Question: I have both a HTML5 animation (created by swiffy) and my FLASH animation. I'm looking for a simple script that will detect HTML5 compatibility and if not compatible the FLASH animation will be used in it's place. Everything I read talks about controls, talks about it as the entire page etc. It's section in my HTML page. I posted an image of it to show how it's used in the HTML. The red box is the animation.
Thanks!

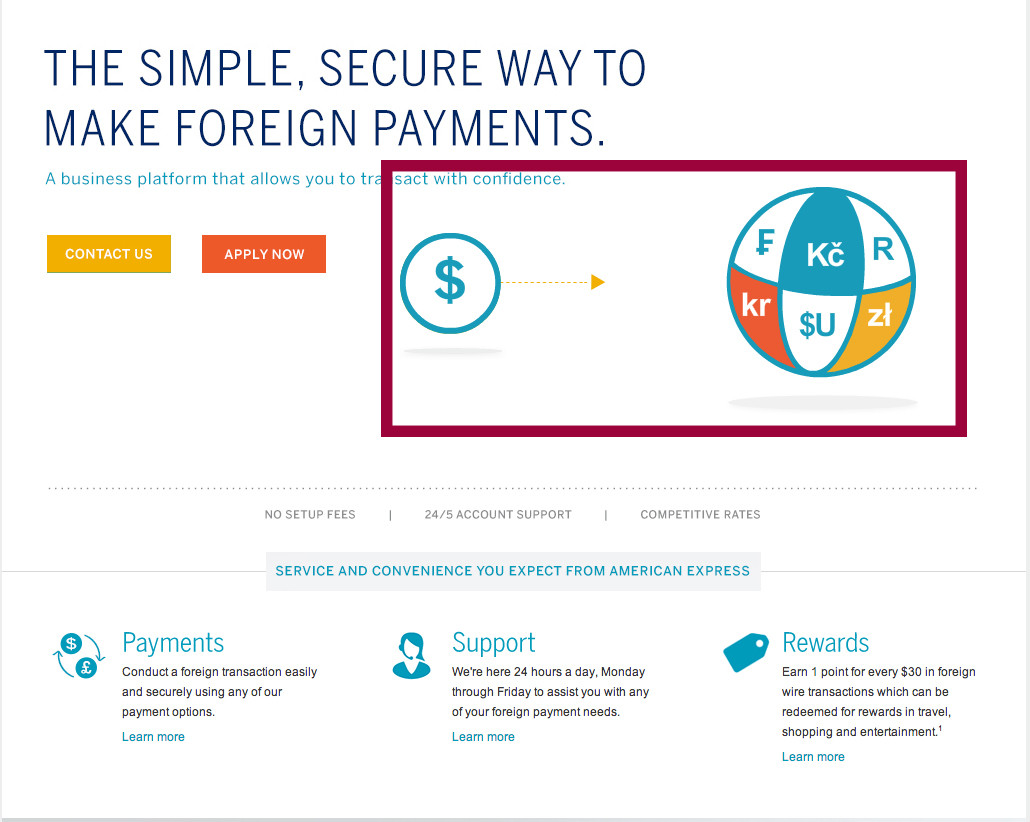
Answer: and thanks for telling me what animation tool you're using.
I looked into Swiffy's HTML, and it uses SVG, so here's the finished script, I think:
'''
function getAnimation()
{
if(document.implementation.hasFeature("http://www.w3.org/TR/SVG11/feature#Shape", "1.0"))
{
return "SVG";
}
else
{
return "Flash";
}
}
'''
Just use that, or the if statement, rather, to detect whether the browser supports SVG and therefore supports Swiffy.